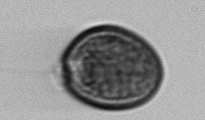
Label: Prorocentrum